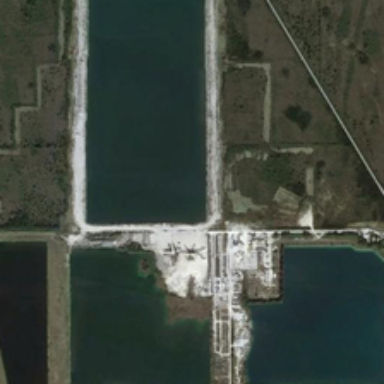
A green pond is in the hills,surrounded by rock .